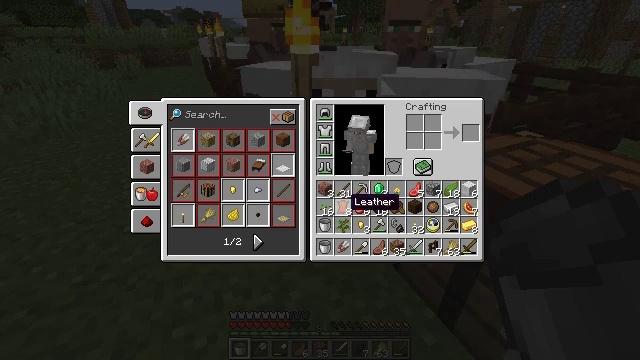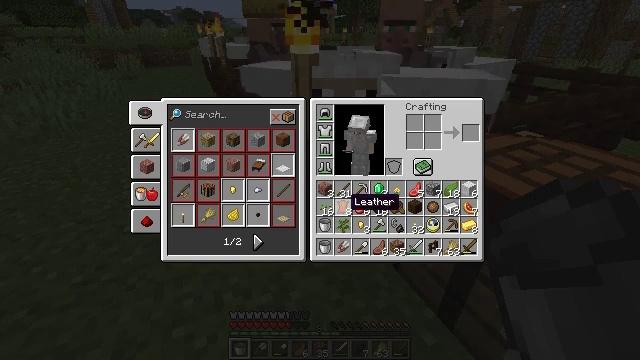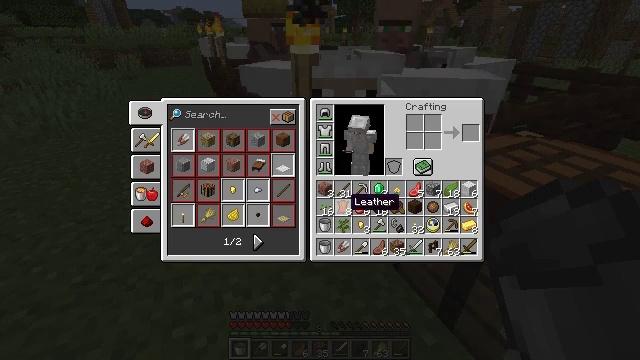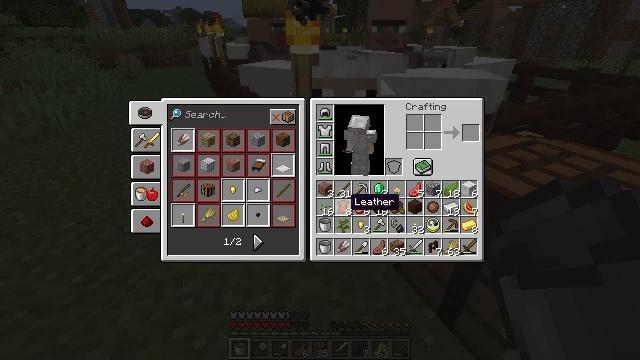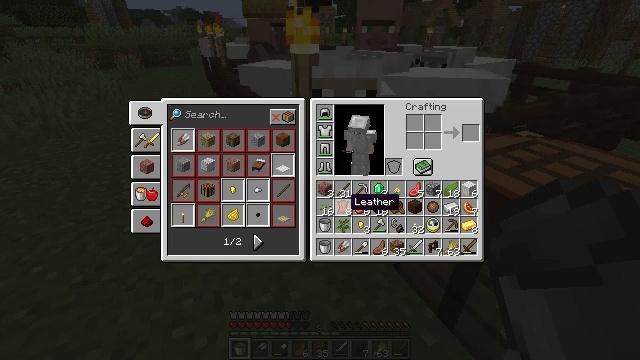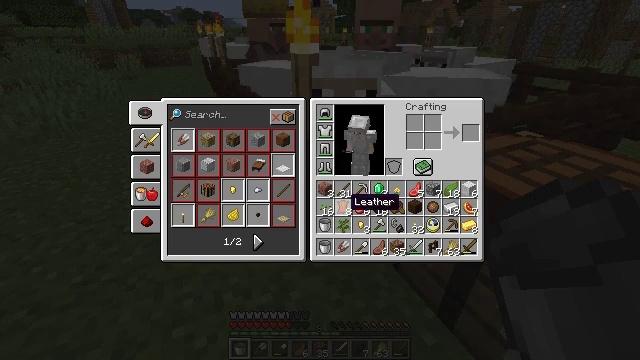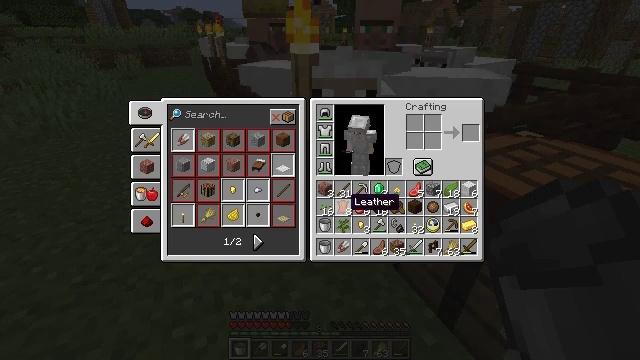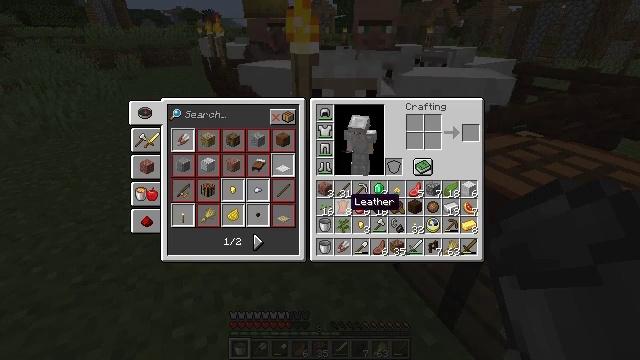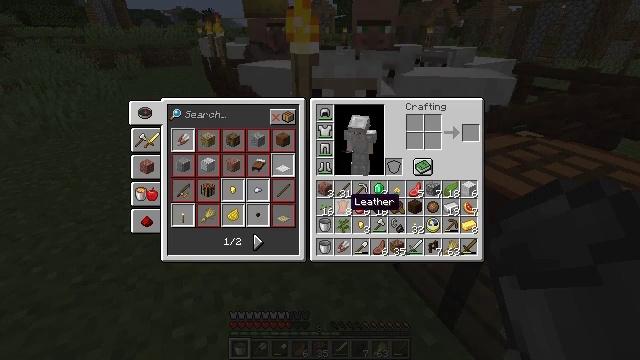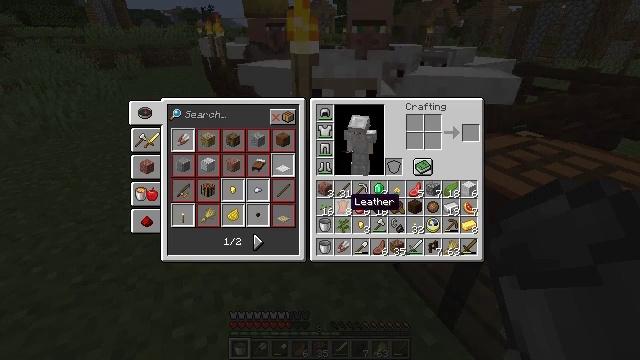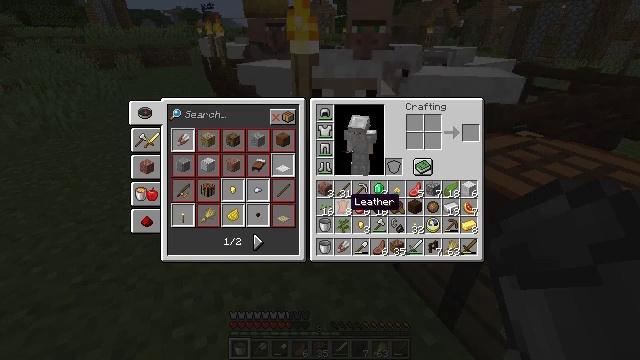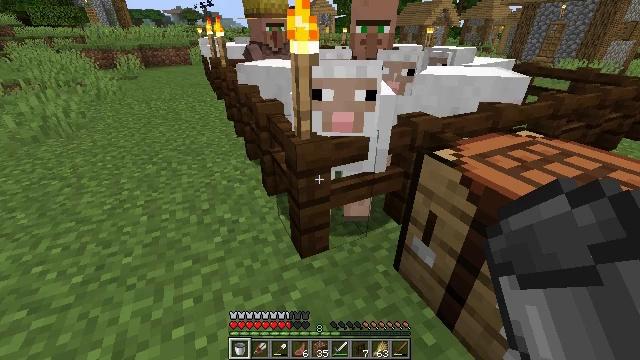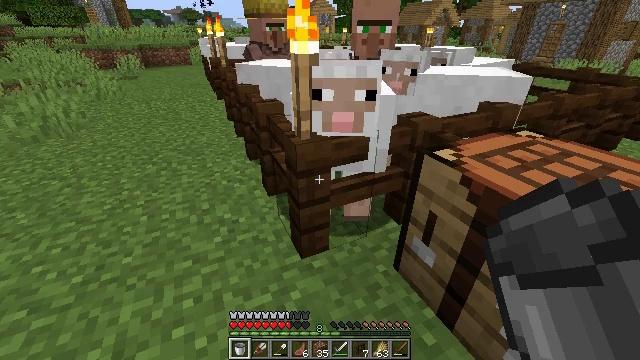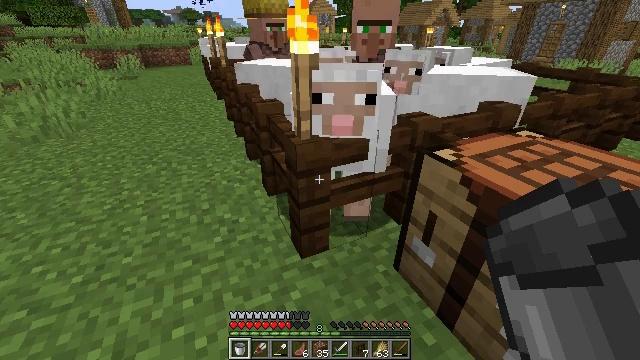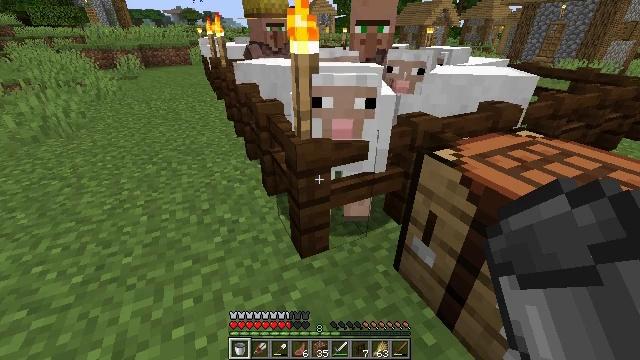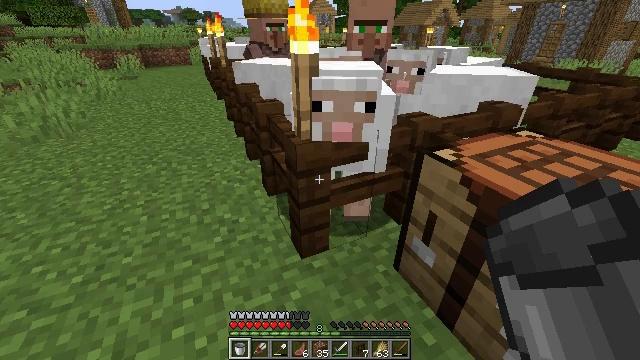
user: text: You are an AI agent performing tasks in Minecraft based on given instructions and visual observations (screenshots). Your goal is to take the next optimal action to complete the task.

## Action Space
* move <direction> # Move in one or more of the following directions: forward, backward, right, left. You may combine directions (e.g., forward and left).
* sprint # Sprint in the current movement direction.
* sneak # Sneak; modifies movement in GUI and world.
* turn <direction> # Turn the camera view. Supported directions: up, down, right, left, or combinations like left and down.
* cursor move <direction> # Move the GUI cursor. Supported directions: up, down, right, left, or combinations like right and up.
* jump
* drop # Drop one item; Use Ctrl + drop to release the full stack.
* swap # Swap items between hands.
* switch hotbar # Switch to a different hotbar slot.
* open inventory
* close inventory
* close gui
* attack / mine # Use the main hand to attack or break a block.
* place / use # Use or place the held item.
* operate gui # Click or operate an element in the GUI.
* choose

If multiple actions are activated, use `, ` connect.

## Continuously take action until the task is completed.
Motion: motion action
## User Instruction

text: Craft some white carpet with wool.
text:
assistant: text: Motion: no_op
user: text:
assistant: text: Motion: no_op
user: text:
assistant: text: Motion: no_op
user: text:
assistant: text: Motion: no_op
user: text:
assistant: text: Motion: no_op
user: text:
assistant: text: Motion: no_op
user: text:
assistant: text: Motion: no_op
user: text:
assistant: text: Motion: no_op
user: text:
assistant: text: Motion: no_op
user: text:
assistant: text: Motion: no_op
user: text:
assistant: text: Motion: no_op
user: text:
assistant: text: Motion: no_op
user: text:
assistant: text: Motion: no_op
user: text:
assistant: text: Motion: no_op
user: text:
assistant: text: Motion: no_op
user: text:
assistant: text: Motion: no_op
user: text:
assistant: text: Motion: no_op
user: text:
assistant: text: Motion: no_op
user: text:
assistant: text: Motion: no_op
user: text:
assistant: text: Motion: no_op
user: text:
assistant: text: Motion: no_op
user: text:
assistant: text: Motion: no_op
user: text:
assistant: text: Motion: no_op
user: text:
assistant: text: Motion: no_op
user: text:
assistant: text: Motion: no_op
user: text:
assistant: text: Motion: no_op
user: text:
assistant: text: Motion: no_op
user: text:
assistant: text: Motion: no_op
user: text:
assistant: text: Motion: no_op
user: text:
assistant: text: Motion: no_op